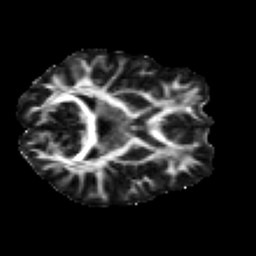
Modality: FA
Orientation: axial
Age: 27
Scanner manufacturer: siemens
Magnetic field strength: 3 T
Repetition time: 2.2 s
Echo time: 0.084 s